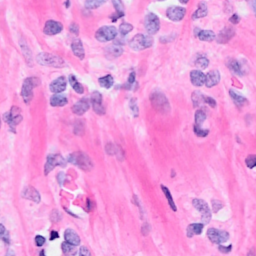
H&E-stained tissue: Breast